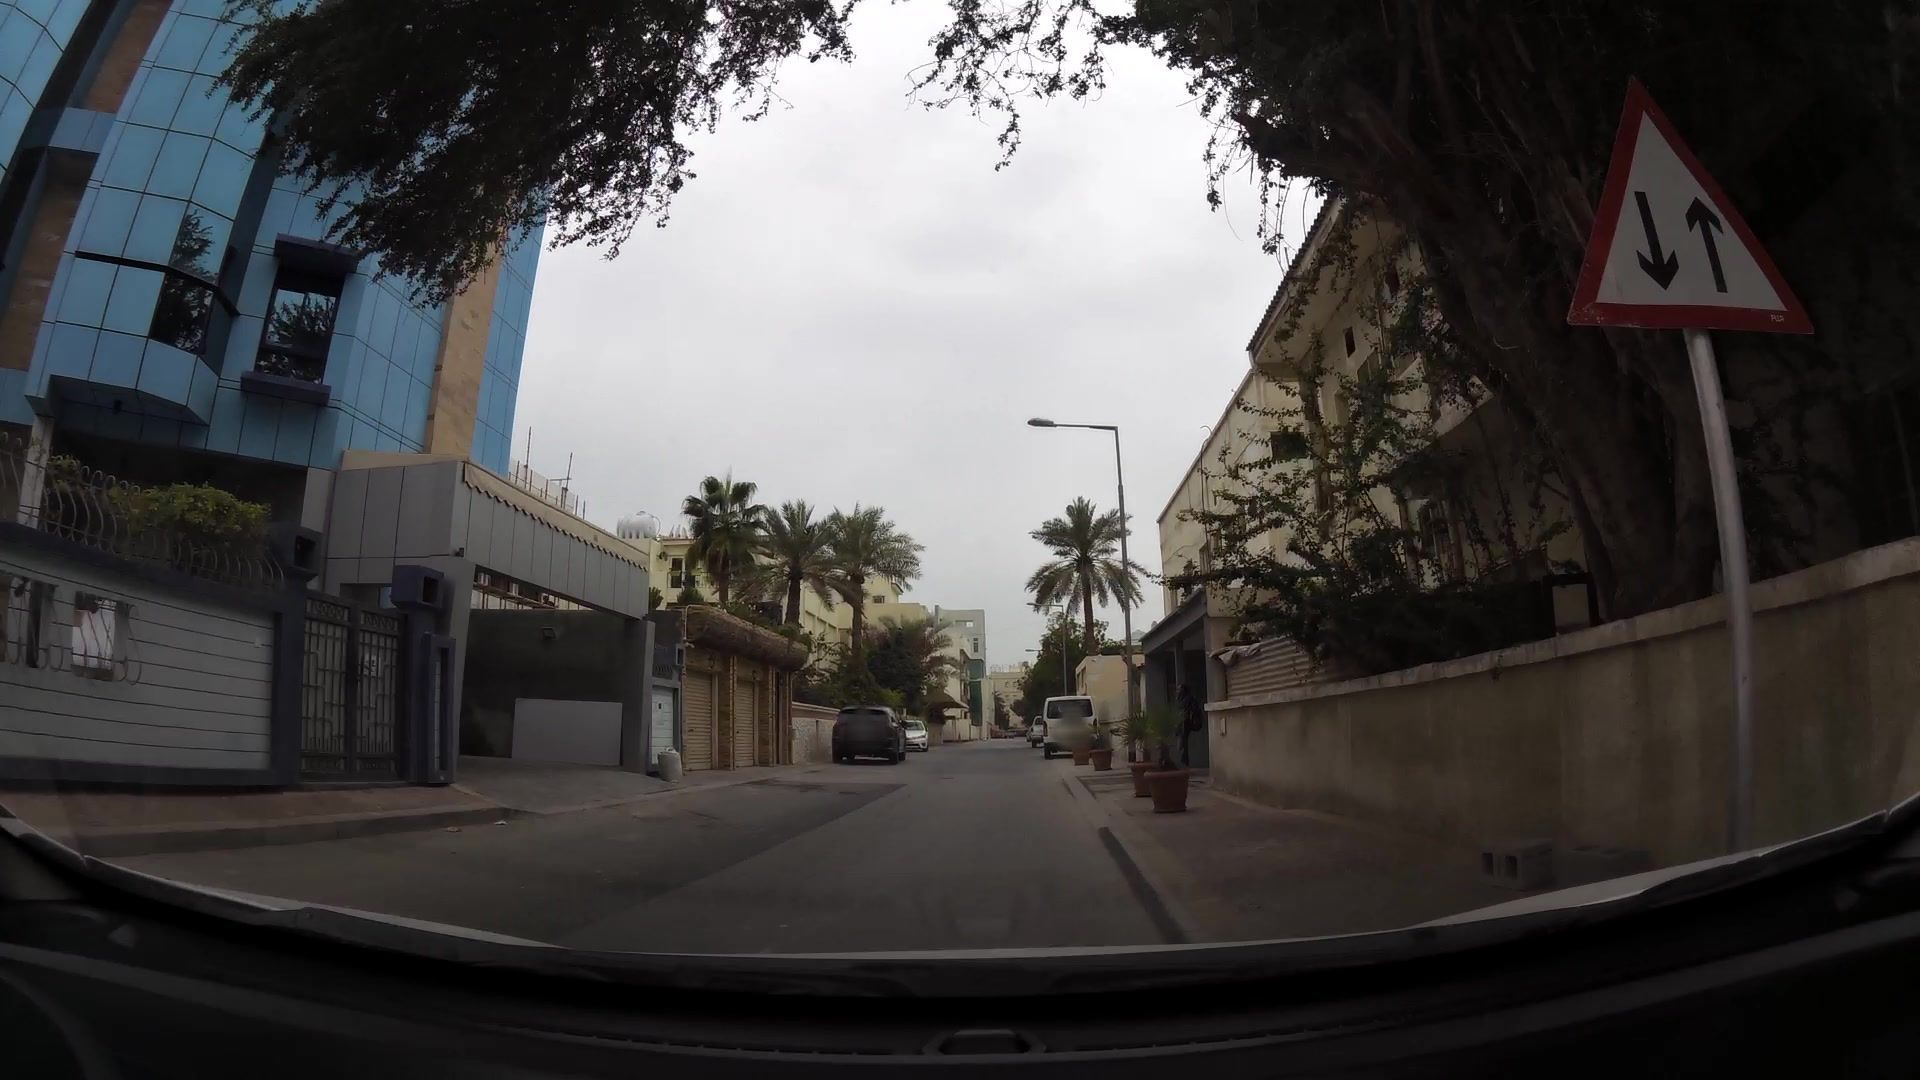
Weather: clear
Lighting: day
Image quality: good
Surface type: driving surface
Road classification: residential
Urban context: urban centre
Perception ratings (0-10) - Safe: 2.87, Lively: 9.27, Beautiful: 3.81, Boring: 3.53, Depressing: 7, Wealthy: 2.95